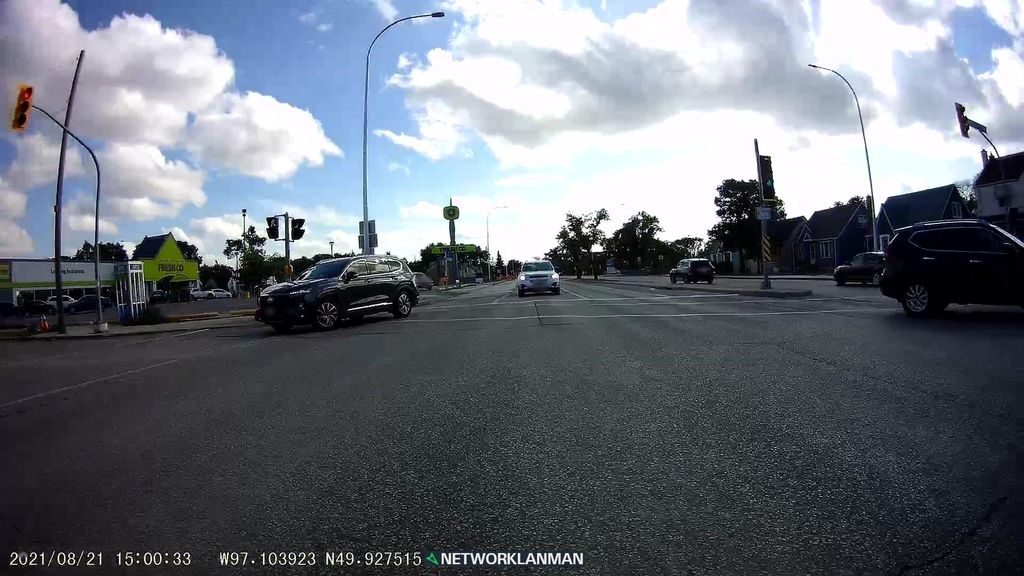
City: winnipeg